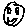
Label: smiley face